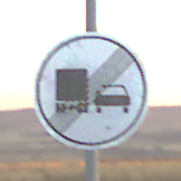
Verkehrszeichen: EndeUeberholverbotKraftfahrzeuge
Umgebung: Outdoor, Nature
Tageszeit: SunriseSunset
Wetter: Clear
Licht: Natural
Jahreszeit: NotSpecified
Kontrast: HighContrast